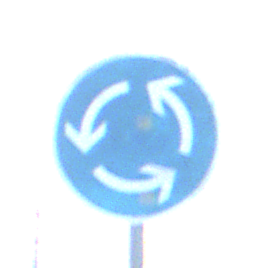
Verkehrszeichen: Kreisverkehr
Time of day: SunriseSunset
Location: Outdoor (Nature)
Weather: PartlyCloudy
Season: NotSpecified
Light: Natural